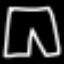
Label: pants